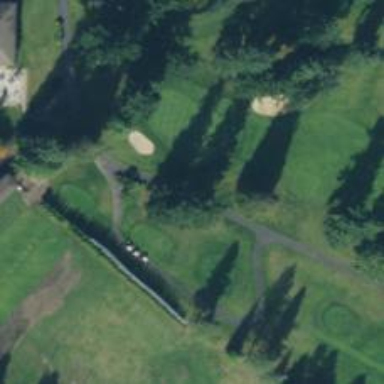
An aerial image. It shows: Service road used as golf cart path.